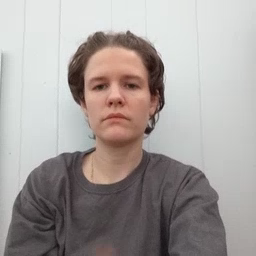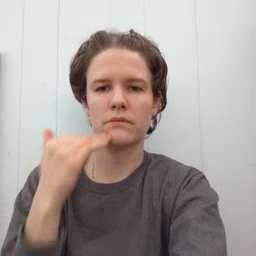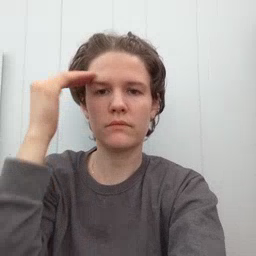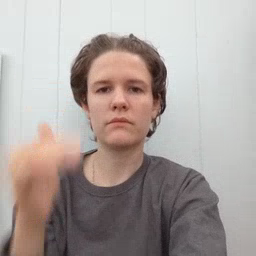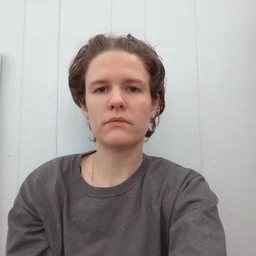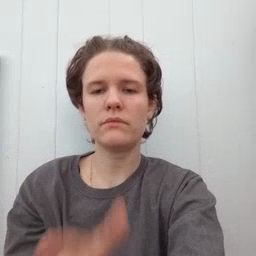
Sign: head